Question: I have XAML that draws an arrow and I've tried unsuccessfully to convert this XAML to code:
the upper arrow is the XAML and the lower is the code.
Can someone tell me what have I done wrong in the code ? I would like it to looks exactly like the XAML one.

XAML:
'''
<Grid>
<Grid.RowDefinitions>
<RowDefinition Height="*" />
<RowDefinition Height="*" />
</Grid.RowDefinitions>
<Rectangle>
<Rectangle.Fill>
<DrawingBrush Stretch="Uniform">
<DrawingBrush.Drawing>
<DrawingGroup>
<DrawingGroup.Children>
<GeometryDrawing Geometry="F1 M 3.64665,5.62366C 5.73362,3.09485 8.89196,1.48303 12.4268,1.48303C 16.1132,1.48303 19.3901,3.23596 21.4694,5.95398">
<GeometryDrawing.Pen>
<Pen Thickness="2.4" LineJoin="Round" Brush="Black"/>
</GeometryDrawing.Pen>
</GeometryDrawing>
<GeometryDrawing Geometry="F1 M 21.4719,1.21204L 21.4719,5.96594L 16.7181,5.96594">
<GeometryDrawing.Pen>
<Pen Thickness="2.4" MiterLimit="2.75" Brush="Black"/>
</GeometryDrawing.Pen>
</GeometryDrawing>
<GeometryDrawing Brush="Black" Geometry="F1 M 21.4593,0.00012207C 22.122,0.<PHONE> 22.6593,0.537231 22.6593,1.20007C 22.6593,1.86267 22.122,2.40002 21.4593,2.40002C 20.7966,2.40002 20.2593,1.86267 20.2593,1.20007C 20.2593,0.537231 20.7966,0.<PHONE> 21.4593,0.<PHONE> Z "/>
<GeometryDrawing Brush="Black" Geometry="F1 M 16.7121,4.76526C 17.3749,4.76526 17.9121,5.30261 17.9121,5.96545C 17.9121,6.62805 17.3749,7.16516 16.7121,7.16516C 16.0494,7.16516 15.5121,6.62805 15.5121,5.96545C 15.5121,5.30261 16.0494,4.76526 16.7121,4.76526 Z "/>
</DrawingGroup.Children>
</DrawingGroup>
</DrawingBrush.Drawing>
</DrawingBrush>
</Rectangle.Fill>
</Rectangle>
<Image x:Name="img" Grid.Row="1"/>
</Grid>
'''
Code behind:
'''
public partial class Window1 : Window
{
public Window1()
{
InitializeComponent();
img.Source = _createInnerIcon();
}
private DrawingImage _createInnerIcon()
{
SolidColorBrush lineBrush = Brushes.Black;
var dGroup = new DrawingGroup();
using (DrawingContext dc = dGroup.Open())
{
dc.DrawGeometry(lineBrush, new Pen(lineBrush, 2.4) { LineJoin = PenLineJoin.Round }, Geometry.Parse("F1 M 3.64665,5.62366C 5.73362,3.09485 8.89196,1.48303 12.4268,1.48303C 16.1132,1.48303 19.3901,3.23596 21.4694,5.95398"));
dc.DrawGeometry(lineBrush, new Pen(lineBrush, 2.4) { MiterLimit = 2.75 }, Geometry.Parse("F1 M 21.4719,1.21204L 21.4719,5.96594L 16.7181,5.96594"));
dc.DrawGeometry(lineBrush, new Pen(lineBrush, 1), Geometry.Parse("F1 M 21.4593,0.00012207C 22.122,0.<PHONE> 22.6593,0.537231 22.6593,1.20007C 22.6593,1.86267 22.122,2.40002 21.4593,2.40002C 20.7966,2.40002 20.2593,1.86267 20.2593,1.20007C 20.2593,0.537231 20.7966,0.<PHONE> 21.4593,0.<PHONE> Z "));
dc.DrawGeometry(lineBrush, new Pen(lineBrush, 1), Geometry.Parse("F1 M 16.7121,4.76526C 17.3749,4.76526 17.9121,5.30261 17.9121,5.96545C 17.9121,6.62805 17.3749,7.16516 16.7121,7.16516C 16.0494,7.16516 15.5121,6.62805 15.5121,5.96545C 15.5121,5.30261 16.0494,4.76526 16.7121,4.76526 Z "));
}
return new DrawingImage(dGroup);
}
}
'''
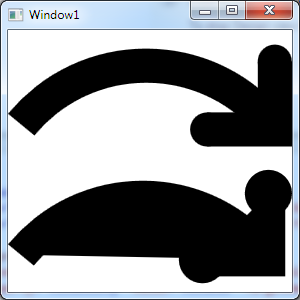
Answer: In XAML you specify brushes only for 3rd and 4th geometry drawings (and pens only for 1st and 2nd ones), so your code snippets are not actually equal.
A small fix for those 4 lines inside the block should do the trick:
'''
dc.DrawGeometry(null, new Pen(lineBrush, 2.4) { LineJoin = PenLineJoin.Round }, Geometry.Parse("F1 M 3.64665,5.62366C 5.73362,3.09485 8.89196,1.48303 12.4268,1.48303C 16.1132,1.48303 19.3901,3.23596 21.4694,5.95398"));
dc.DrawGeometry(null, new Pen(lineBrush, 2.4) { MiterLimit = 2.75 }, Geometry.Parse("F1 M 21.4719,1.21204L 21.4719,5.96594L 16.7181,5.96594"));
dc.DrawGeometry(lineBrush, null, Geometry.Parse("F1 M 21.4593,0.00012207C 22.122,0.<PHONE> 22.6593,0.537231 22.6593,1.20007C 22.6593,1.86267 22.122,2.40002 21.4593,2.40002C 20.7966,2.40002 20.2593,1.86267 20.2593,1.20007C 20.2593,0.537231 20.7966,0.<PHONE> 21.4593,0.<PHONE> Z "));
dc.DrawGeometry(lineBrush, null, Geometry.Parse("F1 M 16.7121,4.76526C 17.3749,4.76526 17.9121,5.30261 17.9121,5.96545C 17.9121,6.62805 17.3749,7.16516 16.7121,7.16516C 16.0494,7.16516 15.5121,6.62805 15.5121,5.96545C 15.5121,5.30261 16.0494,4.76526 16.7121,4.76526 Z "));
'''